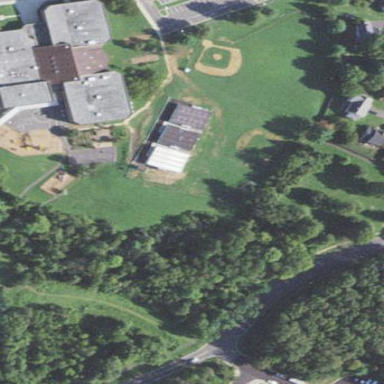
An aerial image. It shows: Recreation ground.